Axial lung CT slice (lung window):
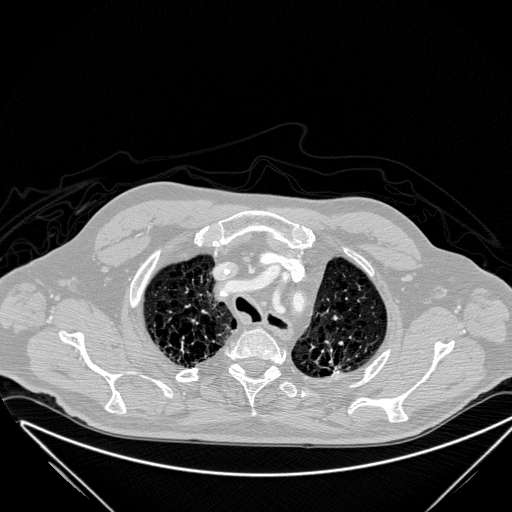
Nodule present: no